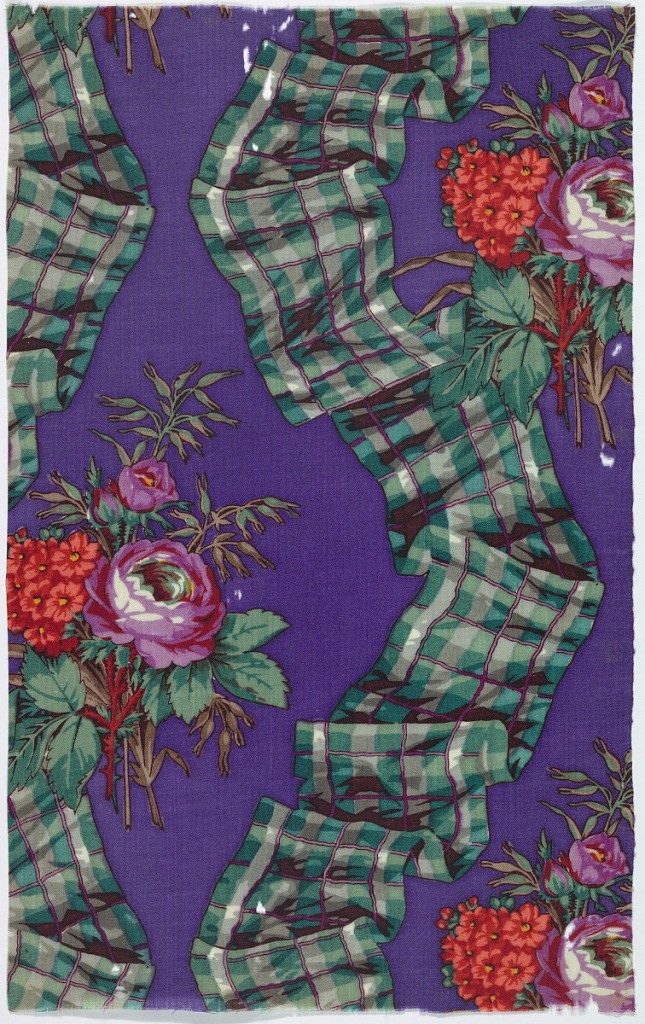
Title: Textile
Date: ca. 1860
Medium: wool Technique: block printed on plain weave
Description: One of seven pages from a printed fabric sample book has a bright purple ground with horizontal garlands of plaid ribbon and bunches of pink roses and small orange flowers.